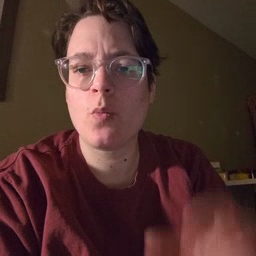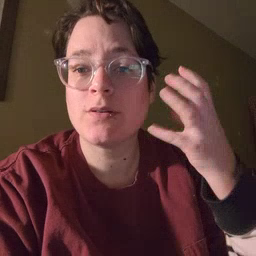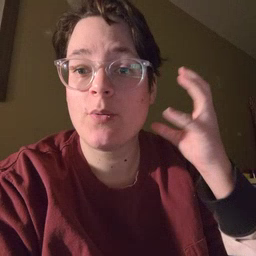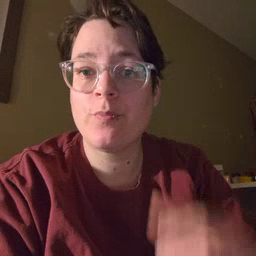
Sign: radio